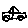
Label: car